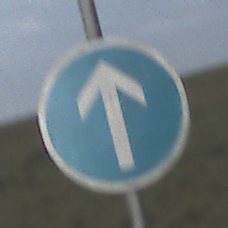
Verkehrszeichen: VorgeschriebeneFahrtrichtungGeradeaus
Umgebung: Outdoor, Nature
Tageszeit: Night
Wetter: Overcast
Licht: Artificial
Jahreszeit: NotSpecified
Kontrast: LowContrast